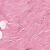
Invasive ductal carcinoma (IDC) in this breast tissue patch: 0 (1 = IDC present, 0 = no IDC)